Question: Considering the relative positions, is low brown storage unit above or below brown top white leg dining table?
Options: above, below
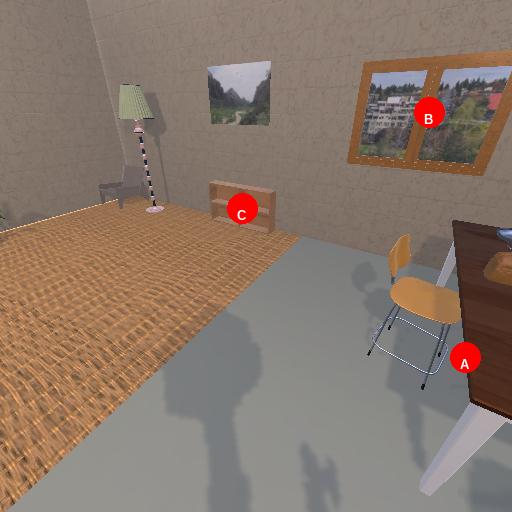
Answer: above